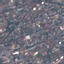
Label: Residential